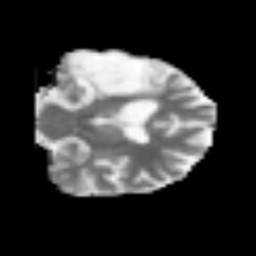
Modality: MD
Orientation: coronal
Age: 54
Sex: male
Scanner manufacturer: siemens
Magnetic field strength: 3 T
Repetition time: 4.4 s
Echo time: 0.1 s